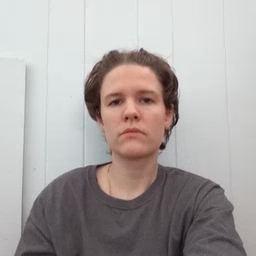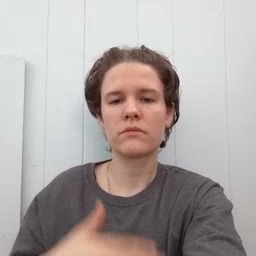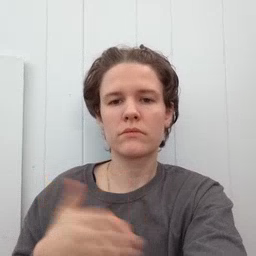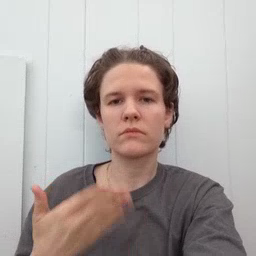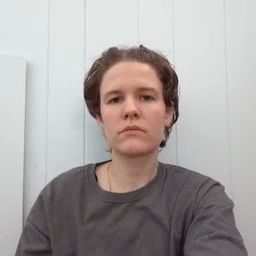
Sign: happy